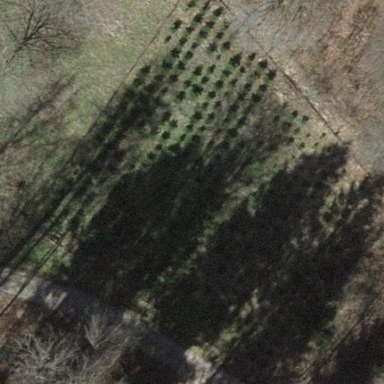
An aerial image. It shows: Plant nursery with evergreen needle-leaved plants. The nursery is enclosed by barbed wire fence.